Question: I am trying to add a message field to a website. The message field works fine in all browser except IE. There is a vertical scroll bar that keeps displaying next to it. Please help me out to remove it. Thanks

Here is the code,
'''
<textarea name="message" cols="38" rows="12" id="message" style=" font-family: Verdana; color:#FFFFFF; font-size: 13px; background-color: #0E0E0F; border: 1px solid #740086; width:385px;" onFocus="if(this.value==this.defaultValue)this.value='';" onBlur="if(this.value=='')this.value=this.defaultValue;" margin-bottom:10px;="margin-bottom:10px;overflow: hidden;">Message</textarea>
'''
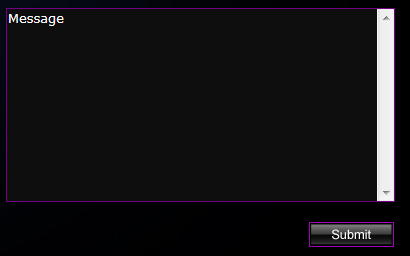
Answer: Add 'overflow:hidden' to the CSS.
'''
<textarea
name="message"
cols="38"
rows="12"
id="message"
style="font-family:Verdana; color:#FFFFFF; font-size:13px; background-color:#0E0E0F; border:1px solid #740086; width:385px;margin-bottom:10px;overflow:hidden;"
onFocus="if(this.value==this.defaultValue)this.value='';"
onBlur="if(this.value=='')this.value=this.defaultValue;">
Message
</textarea>
'''
You also had a syntax error in your HTML:
'''
this.value=this.defaultValue;" margin-bottom:10px;="margin-bottom:10px;overflow: hidden;">
'''
Here is the <URL>.